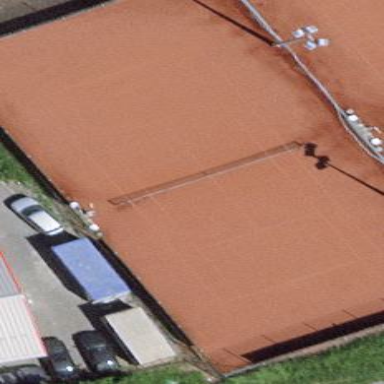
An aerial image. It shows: Dirt tennis court on pitch.